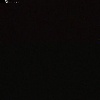
Label: space